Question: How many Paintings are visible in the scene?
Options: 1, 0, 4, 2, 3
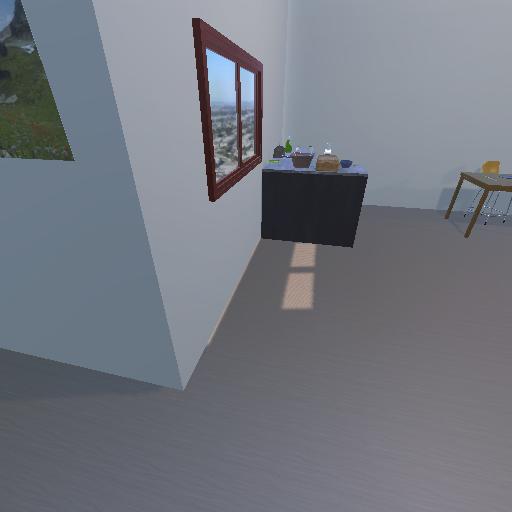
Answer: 1